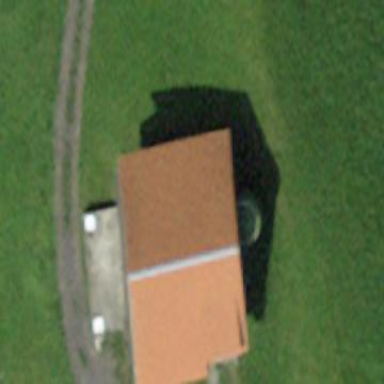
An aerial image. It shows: Rural barn.